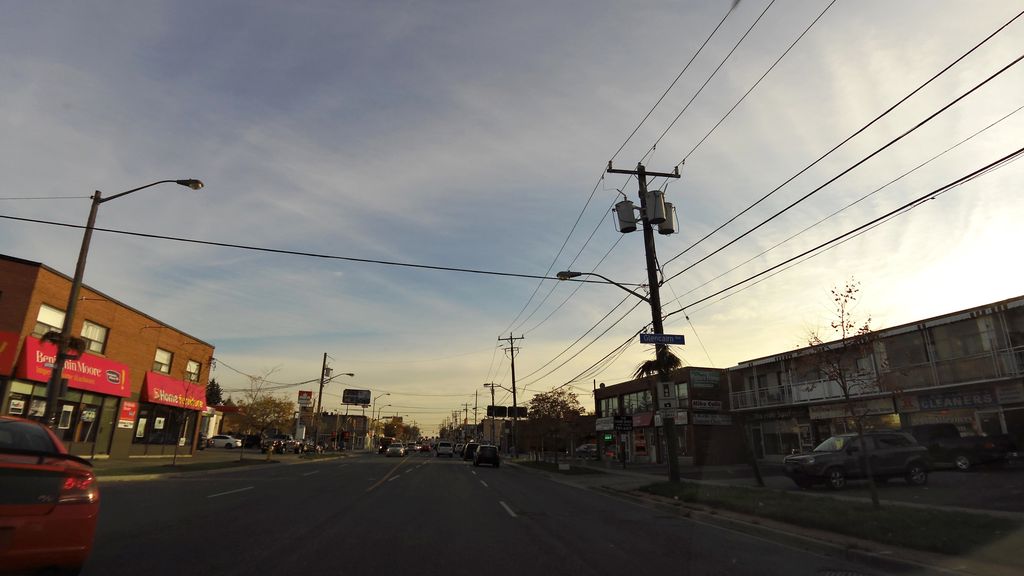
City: toronto